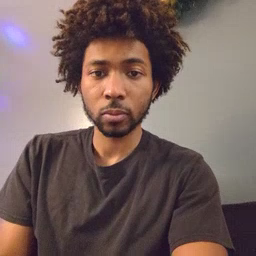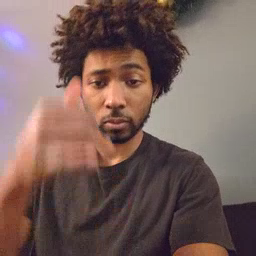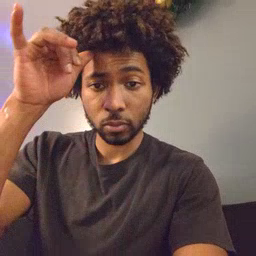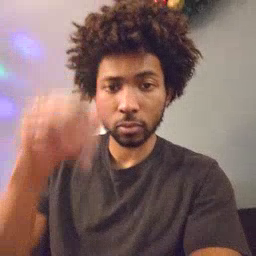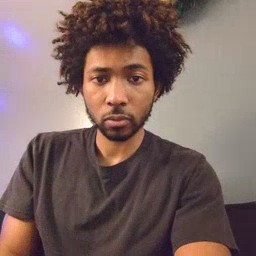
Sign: cow